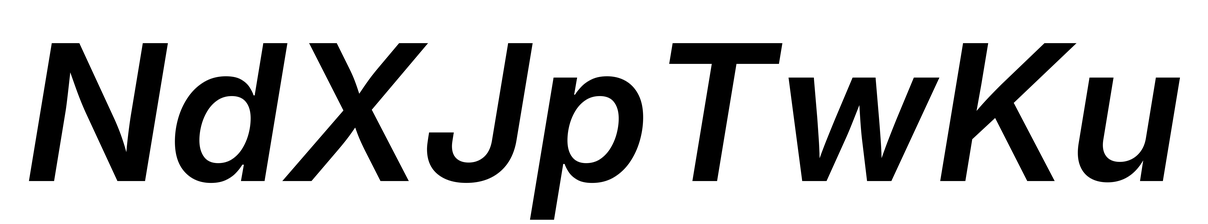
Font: Inter-Italic_SemiBold_Italic